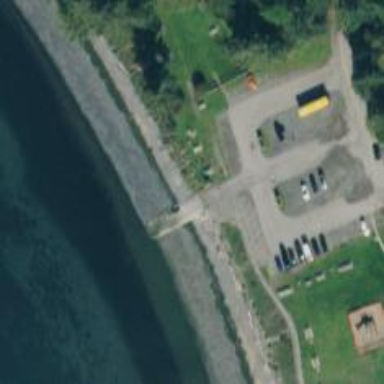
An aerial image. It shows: Slipway on leisure land.